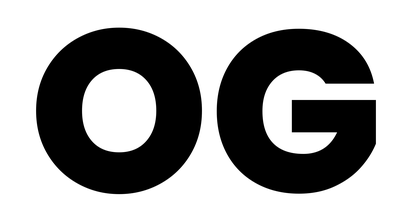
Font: Poppins-ExtraBold